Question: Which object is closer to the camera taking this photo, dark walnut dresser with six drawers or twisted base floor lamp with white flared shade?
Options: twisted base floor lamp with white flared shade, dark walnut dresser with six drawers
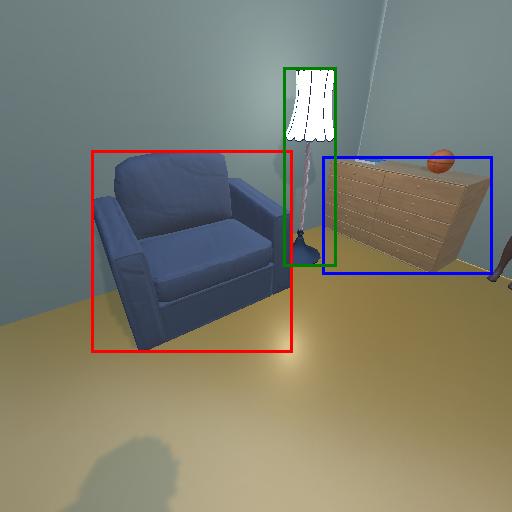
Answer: twisted base floor lamp with white flared shade